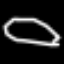
Label: octagon